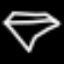
Label: diamond